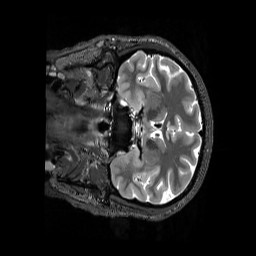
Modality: T2w
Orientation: coronal
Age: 32
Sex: female
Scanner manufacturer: siemens
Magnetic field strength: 3 T
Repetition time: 3.2 s
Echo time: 0.728 s